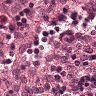
Metastatic tissue present: no